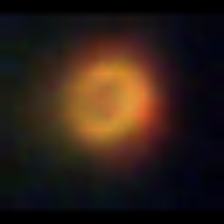
Taxon: NanoPlankton
Group: Other